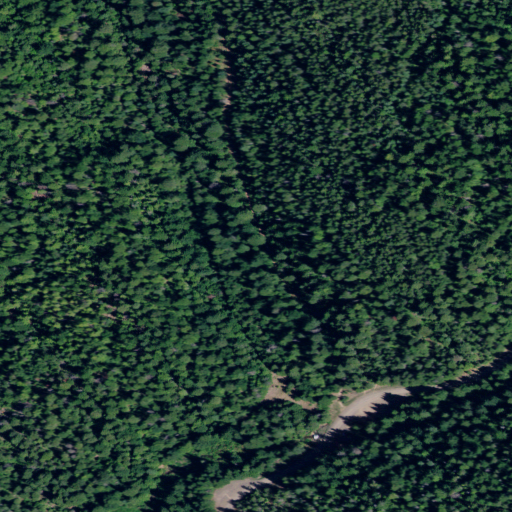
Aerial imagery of valley in Idaho named Excavation Gulch containing only evergreen forest